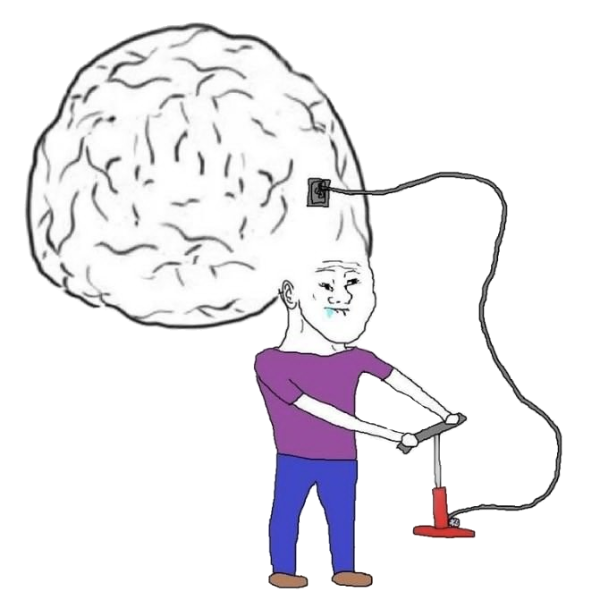
Label: 5_Brainlet